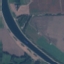
Label: River